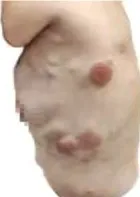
Image of skin lesions on August 9, 2022. Left side view of the patient.
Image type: medical_photograph (skin_photograph)